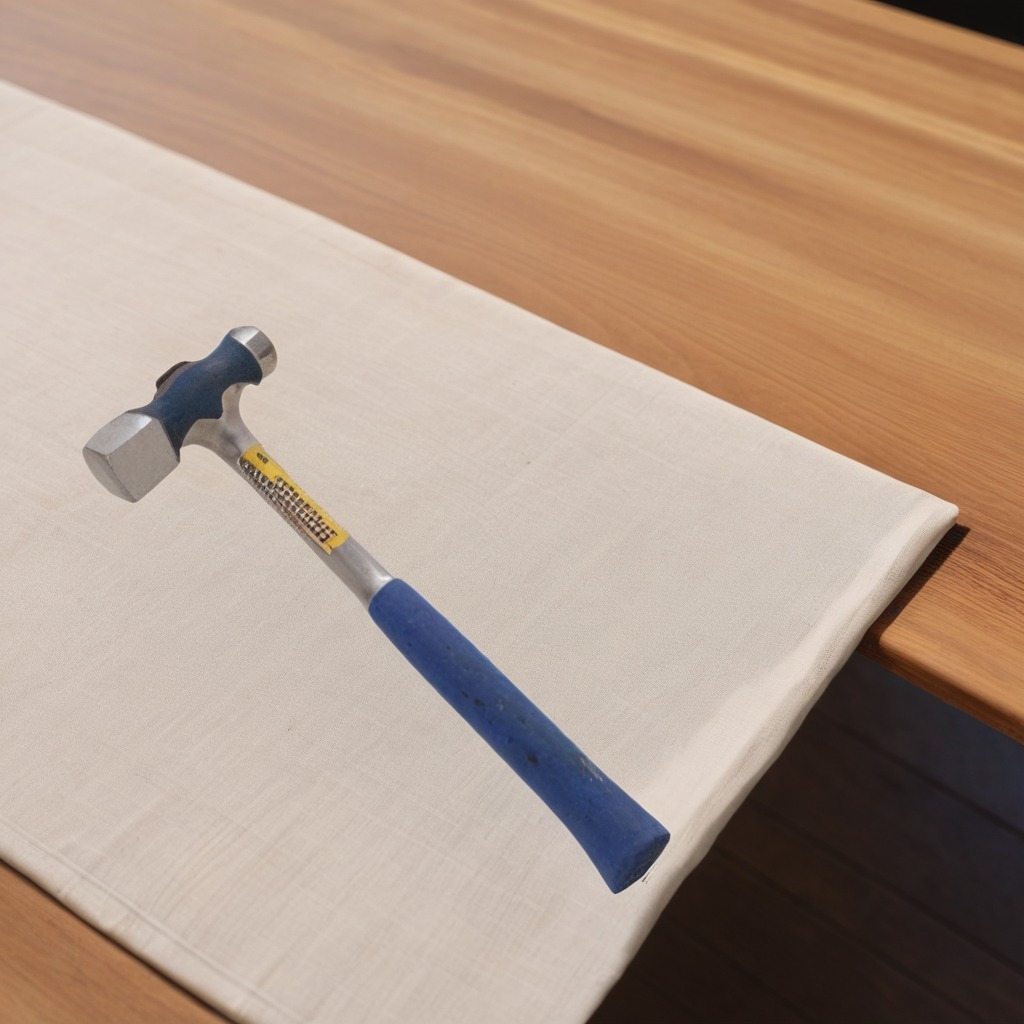
A hammer is lying on the wooden table in the outdoor workshop.